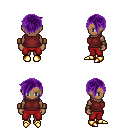
a pixel art fantasy rpg character, female body template, human, dark skin, maroon sleeveless shirt, red pants, purple pixie cut hairstyle, leather bracers, gold boots, four views (front, back, left, right), 2x2 character sprite sheet, small pixel art, hard edges, no anti-aliasing